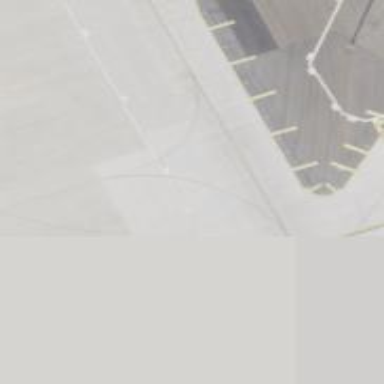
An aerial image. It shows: Image of taxiway at airport.